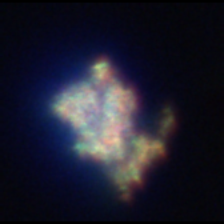
Taxon: Unknown_detritus
Group: Unknown